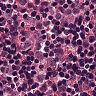
Metastatic tissue present: yes